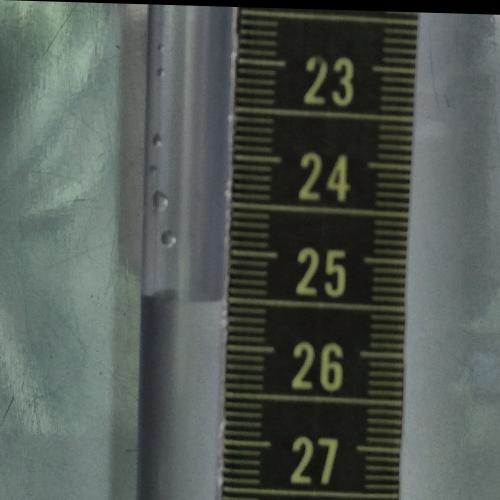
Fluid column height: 25.5 cm